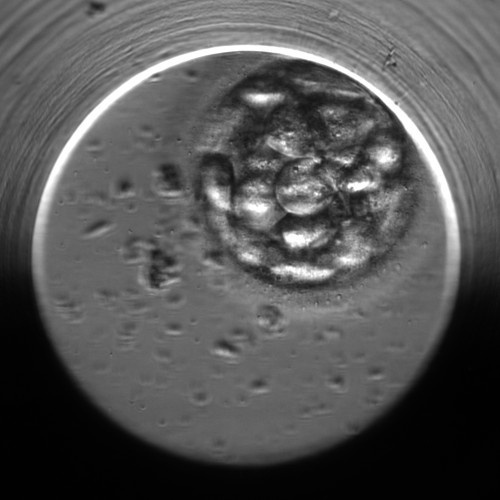
Embryo quality: poor